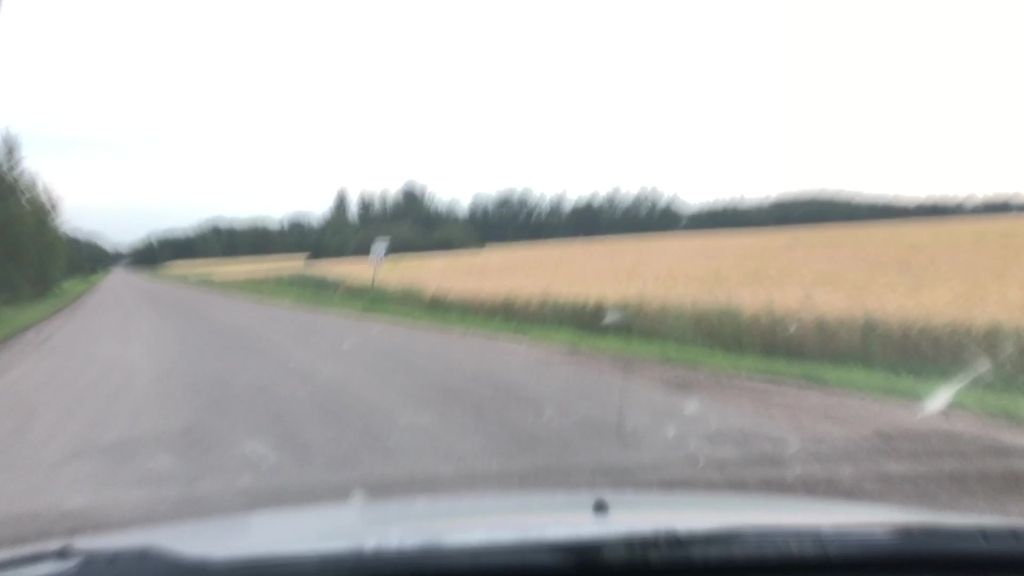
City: edmonton